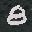
Label: 8